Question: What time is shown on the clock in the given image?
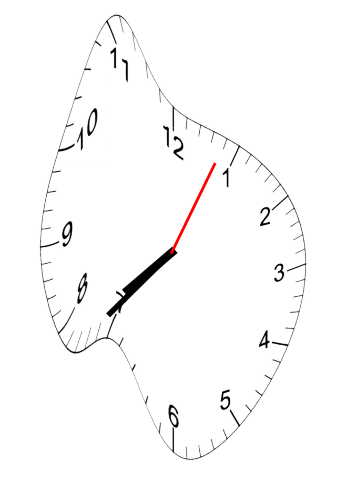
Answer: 07:37:04